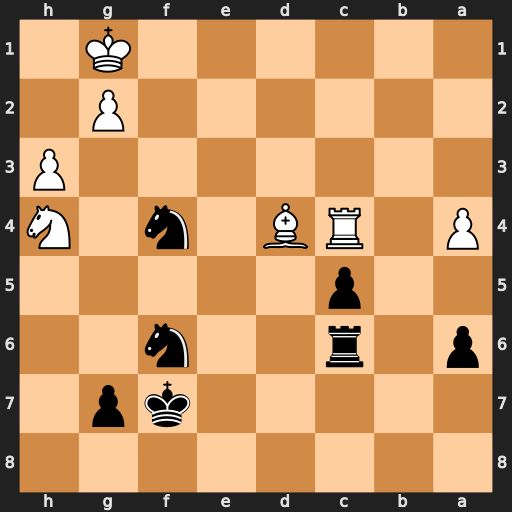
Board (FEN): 8/5kp1/p1r2n2/2p5/P1RB1n1N/7P/6P1/6K1
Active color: b
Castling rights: -
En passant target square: -
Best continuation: Ne2+ Kf2 Nxd4